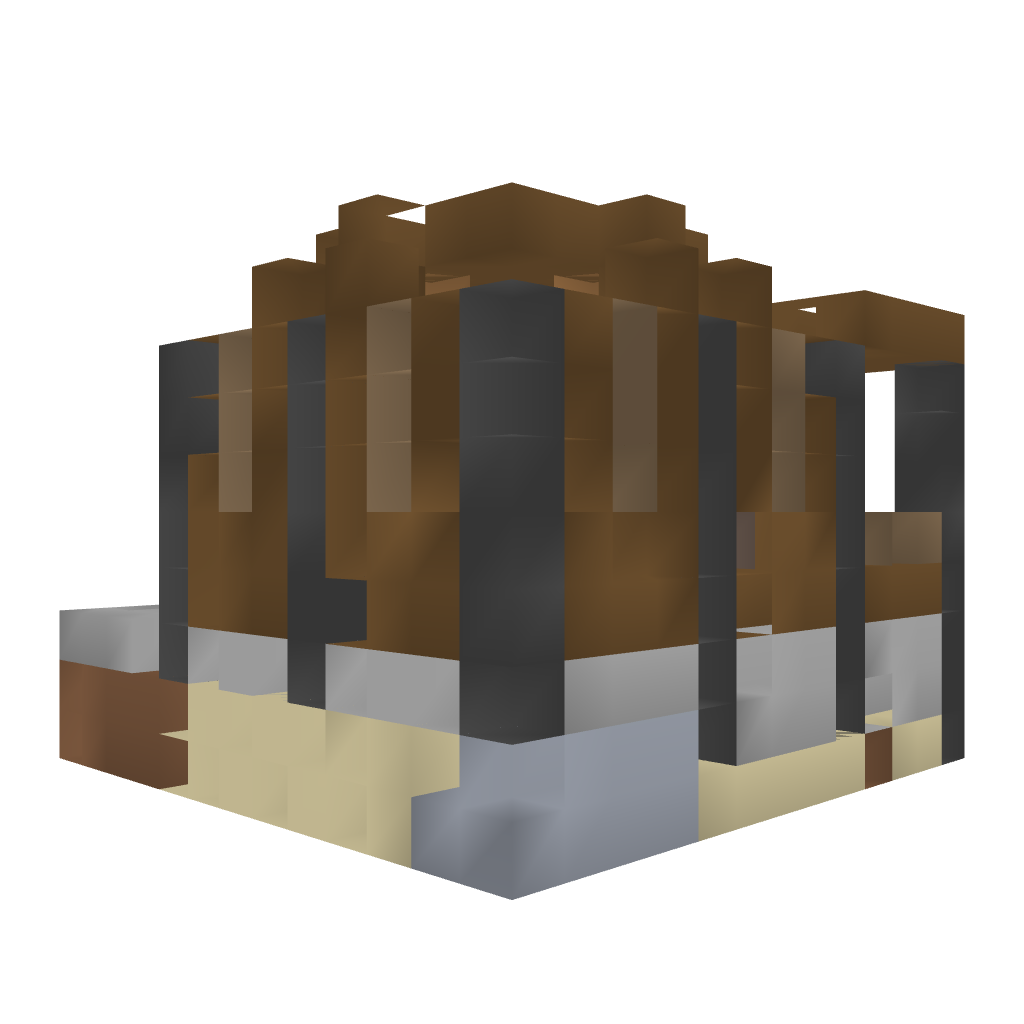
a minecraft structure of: Fishing House